Question: What is the reading of the measurement in the image?
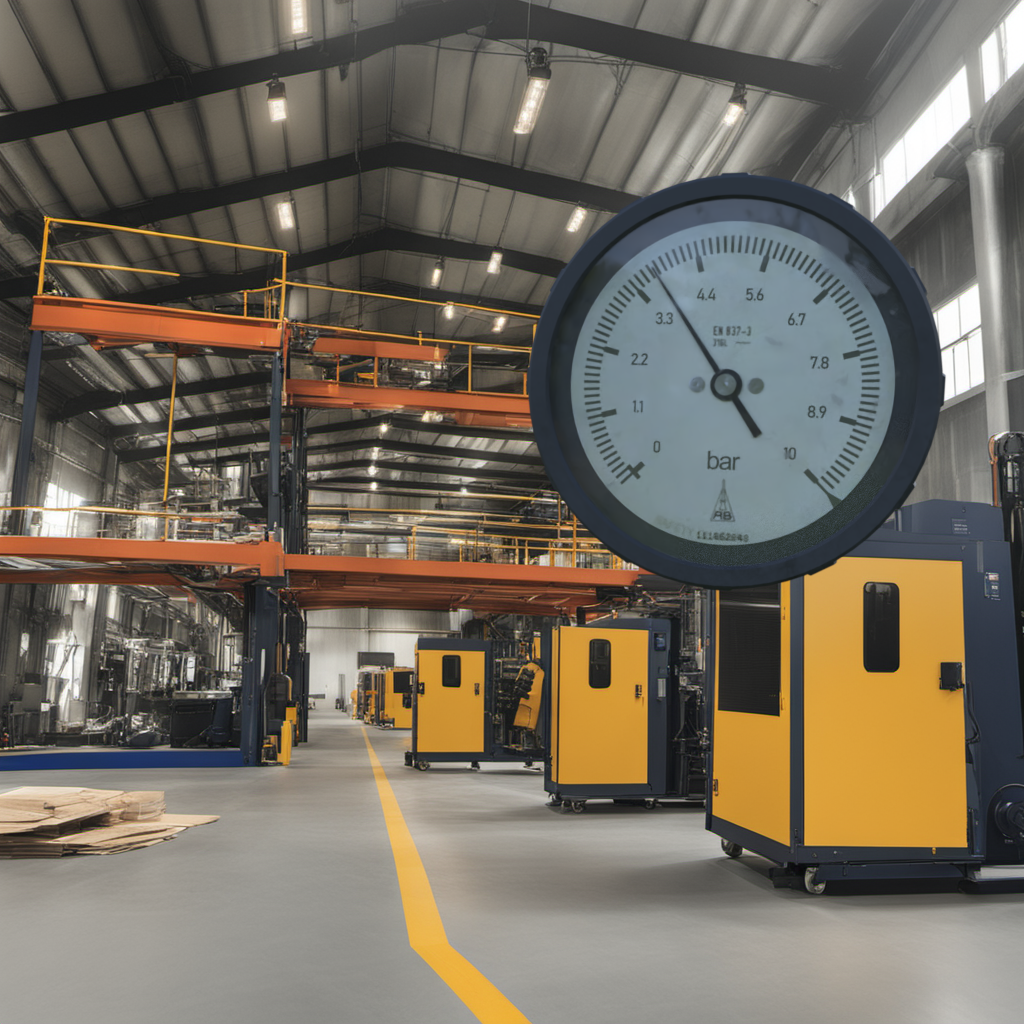
Answer: The result is 3.74
Question: What is the range of the measurement shown in the image?
Answer: The range is from 0 to 10
Question: What is the minimum and maximum value of this measurement?
Answer: The minimum value is 0 and the maximum value is 10